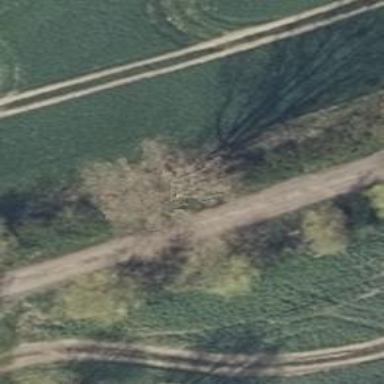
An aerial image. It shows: Deciduous broadleaved tree.